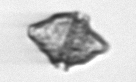
Label: Kryptoperidinium_triquetrum